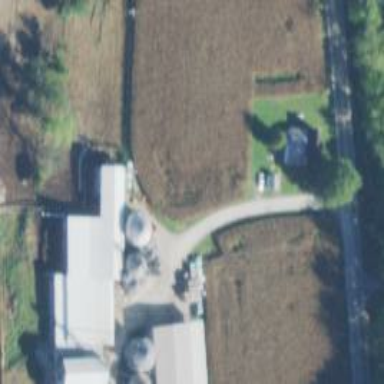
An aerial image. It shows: Silo.